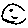
Label: smiley face